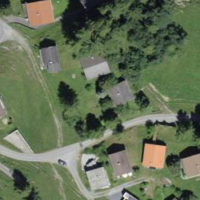
EUNIS habitat code: 24
Species observed at this site:
Pyrgus malvoides
Cupido minimus
Petasites albus